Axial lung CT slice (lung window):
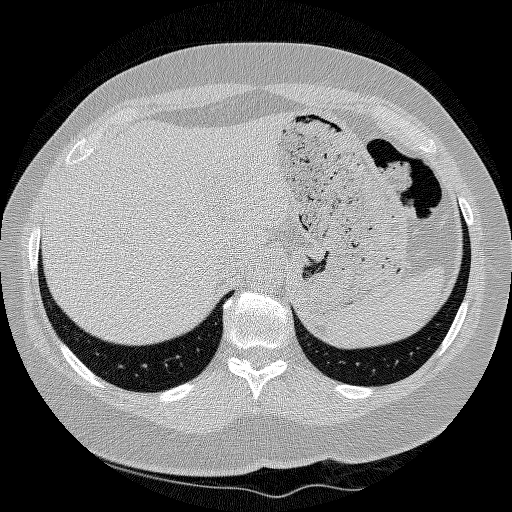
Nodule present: no